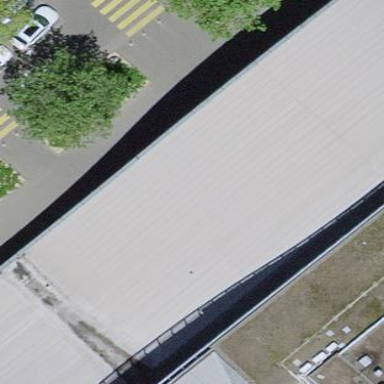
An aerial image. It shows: View of roof of building.